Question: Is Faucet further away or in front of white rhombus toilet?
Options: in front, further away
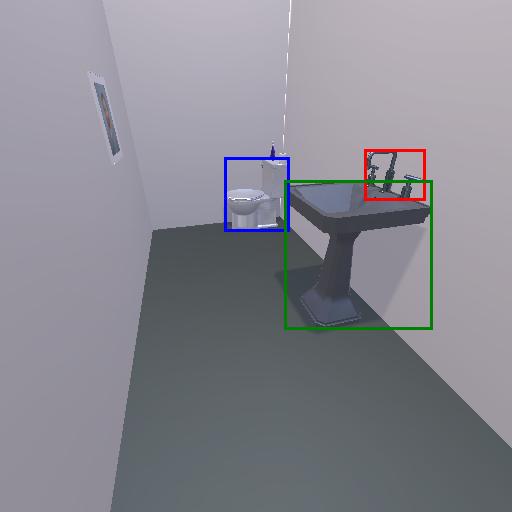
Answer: in front